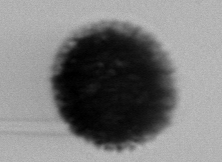
Label: Gonyaulax